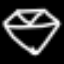
Label: diamond